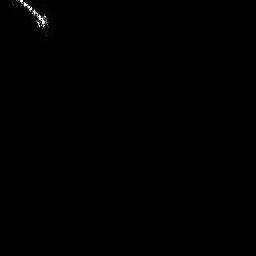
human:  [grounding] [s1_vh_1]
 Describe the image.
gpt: In the satellite image, there is  <ref>1 medium ship </ref> <box>[[5, 0, 18, 10, 0]]</box> located at top left.